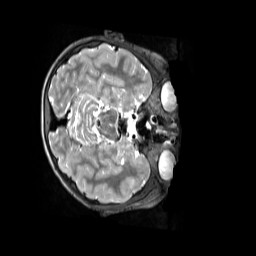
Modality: T2w
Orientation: axial
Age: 11
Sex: male
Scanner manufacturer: siemens
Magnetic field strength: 3 T
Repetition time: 3.2 s
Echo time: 0.408 s